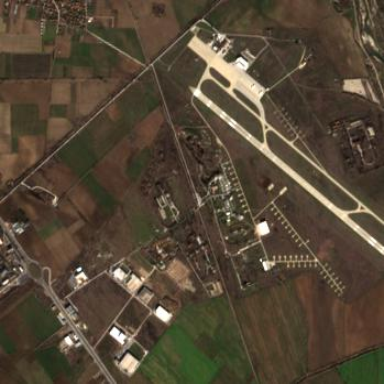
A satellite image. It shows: Airfield designated for military use.